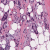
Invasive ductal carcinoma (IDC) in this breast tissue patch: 1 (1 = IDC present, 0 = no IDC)